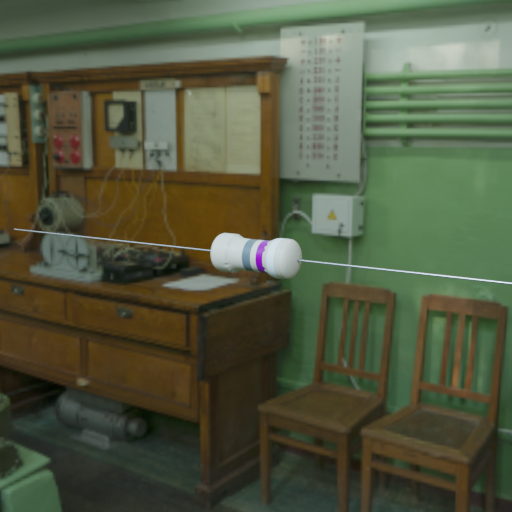
Resistor colour bands (in order): gray, violet, white